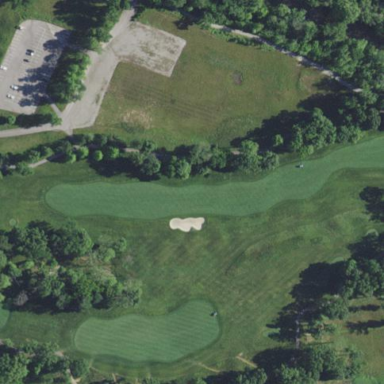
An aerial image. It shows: Area of rough grass used for golf.